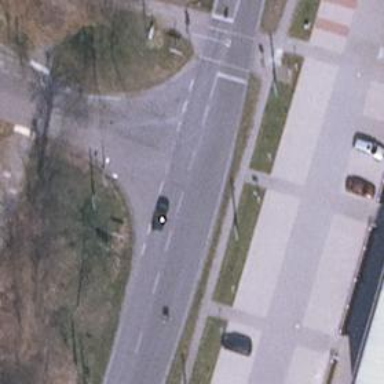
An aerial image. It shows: Asphalt secondary road with cycle track on the right side.